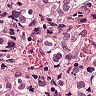
Metastatic tissue present: yes